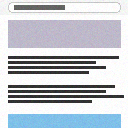
Screen state: on